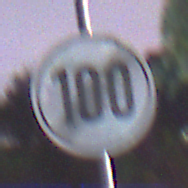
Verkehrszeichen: EndeGeschwindigkeit100
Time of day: Night
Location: Outdoor (Suburban)
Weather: PartlyCloudy
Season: NotSpecified
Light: Artificial